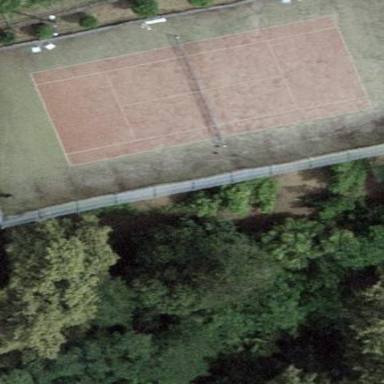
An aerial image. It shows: Tennis court with artificial turf surface.